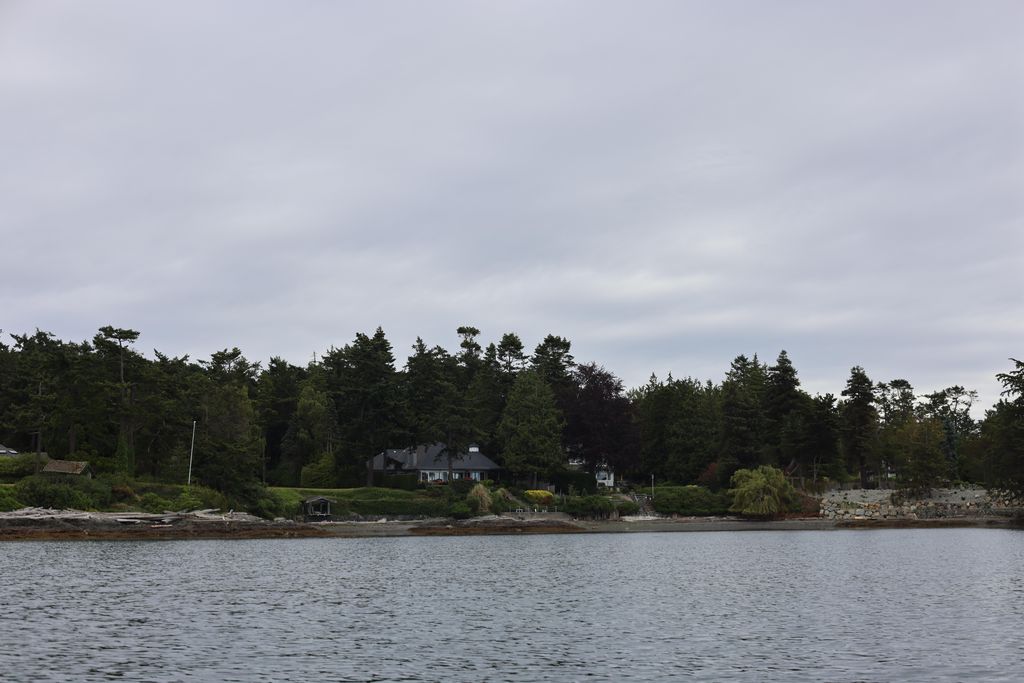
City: victoria